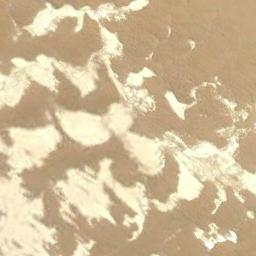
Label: desert